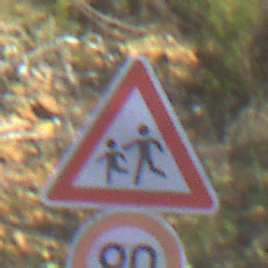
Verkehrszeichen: KinderRechts
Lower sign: Geschwindigkeit90
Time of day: MorningAfternoon
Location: Outdoor (RoadRail)
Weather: PartlyCloudy
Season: NotSpecified
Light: Natural